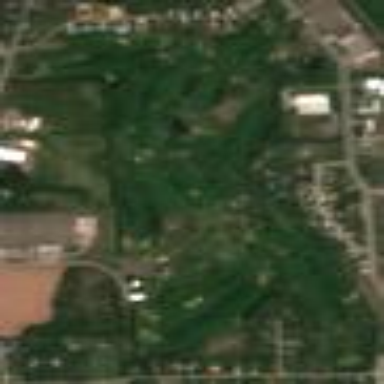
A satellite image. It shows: Golf course surrounded by greenery.